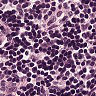
Metastatic tissue present: no